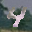
Label: 4